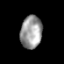
Tissue: prostate
Cell type: T cells
Senescence score: 0.3245
Nuclear area (px): 691
Mean DAPI intensity: 154.983